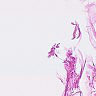
Metastatic tissue present: no